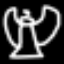
Label: angel